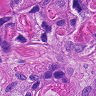
Metastatic tissue present: yes